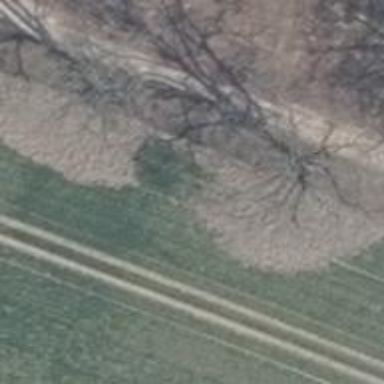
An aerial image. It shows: Single tag "natural: tree."